Question: Could someone point me in the right direction on how you get your Page Controller to show the navigation symbol like this?

I couldn't really describe it well, and couldn't find much relevant information on the internet. Anything would be great, thanks!
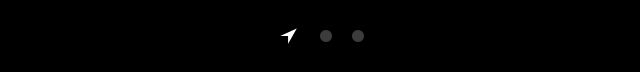
Answer: This is most likely a custom UIPageController.
Or you might be able to add a UIImageView to the left of the page control and when you try to swipe, set that image view to highlighted and you'll get the same effect.
Here's a custom page control, DDPageControl
<URL>